Interaction volume radius: 5 \u00c5
Interaction volume height: 15 \u00c5
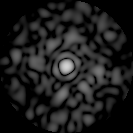
Disorder parameter: 0.8428